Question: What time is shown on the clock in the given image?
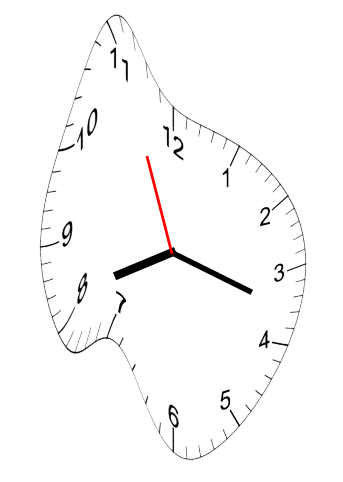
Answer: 08:17:56